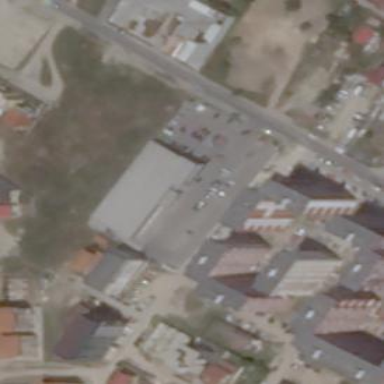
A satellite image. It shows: Supermarket located in building.